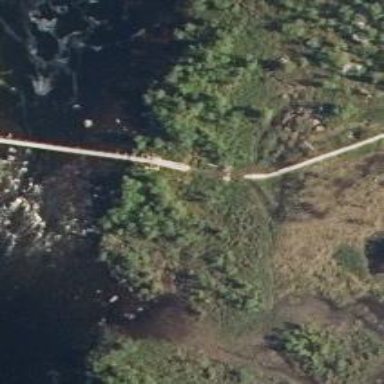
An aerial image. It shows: Bridge supported by pylons.